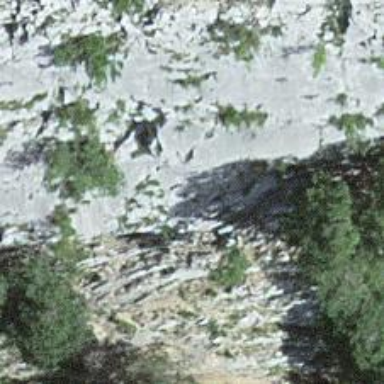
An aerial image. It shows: Natural cliff.